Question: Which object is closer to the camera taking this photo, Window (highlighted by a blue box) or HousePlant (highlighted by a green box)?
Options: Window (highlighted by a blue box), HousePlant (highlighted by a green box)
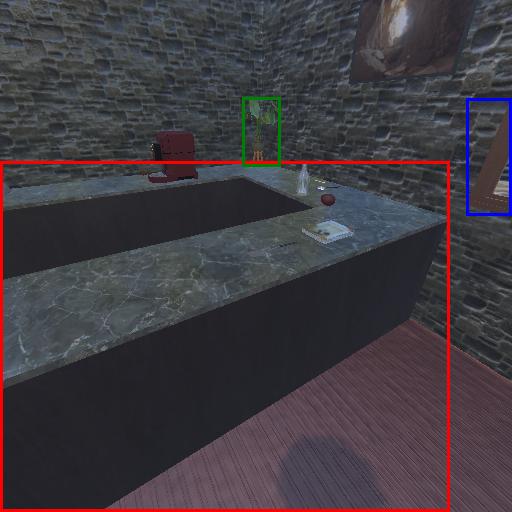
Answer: Window (highlighted by a blue box)